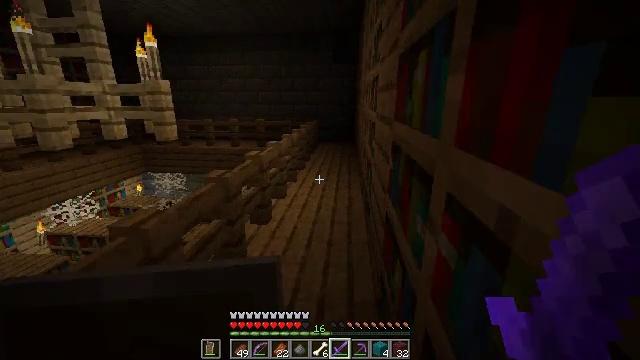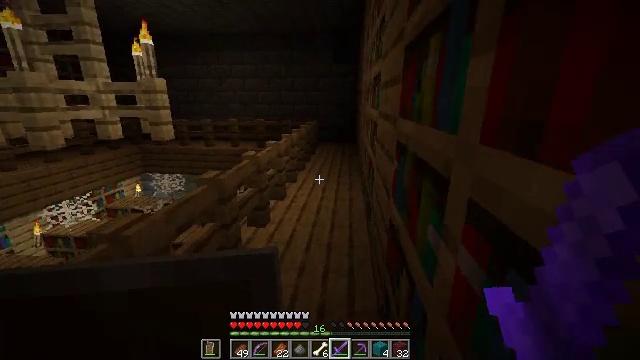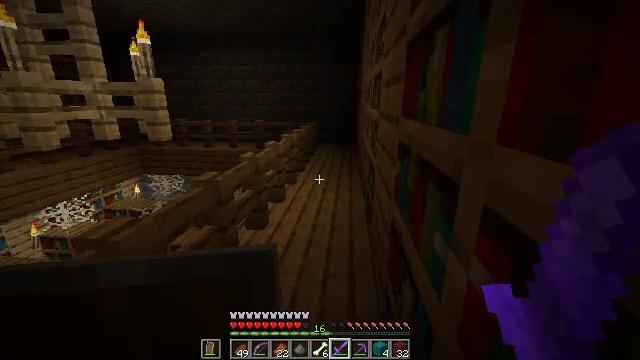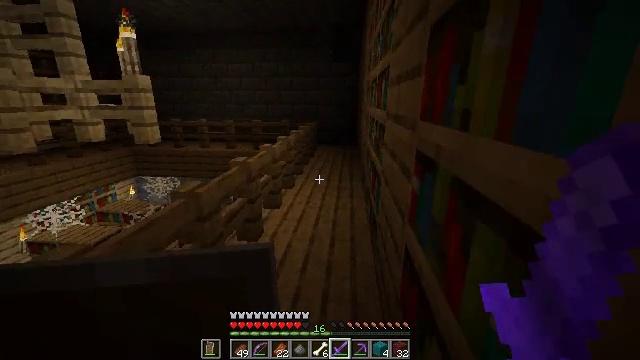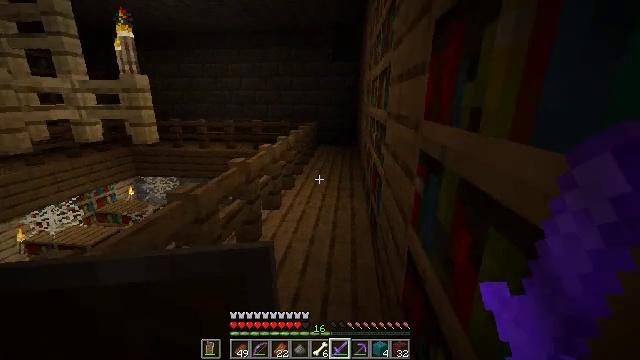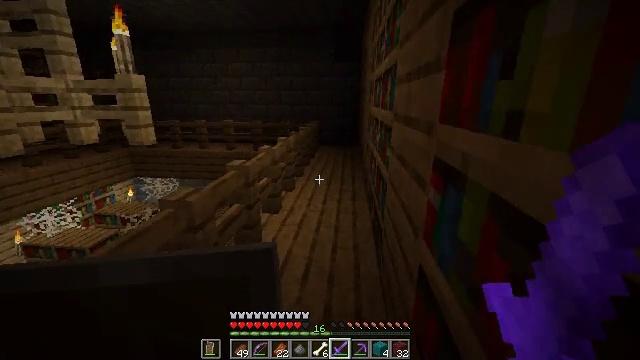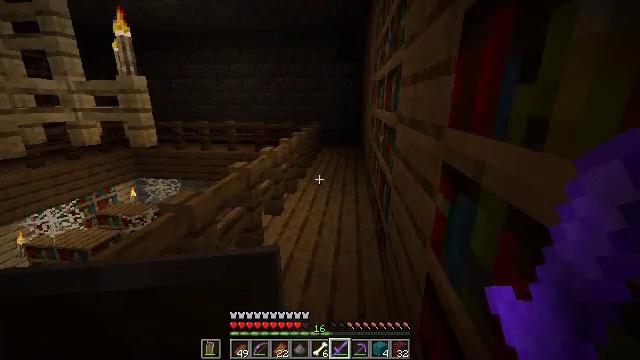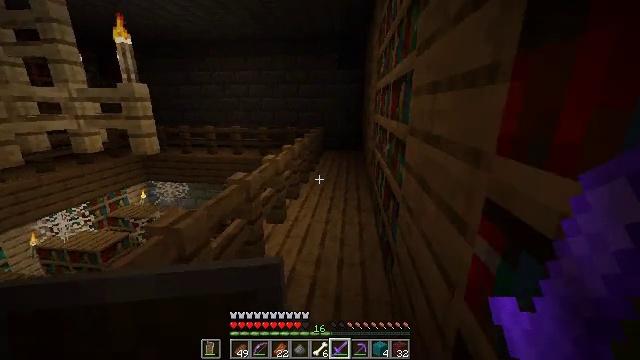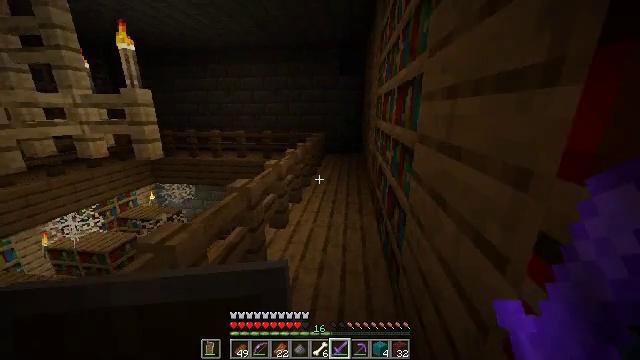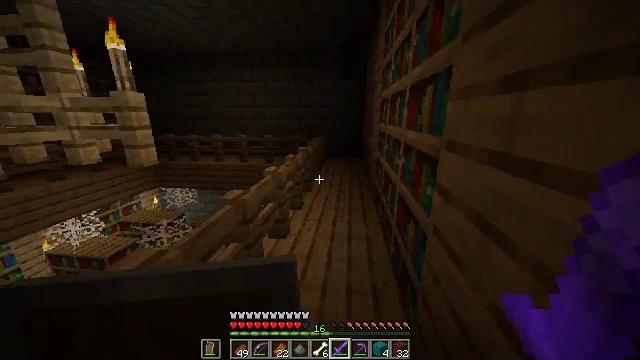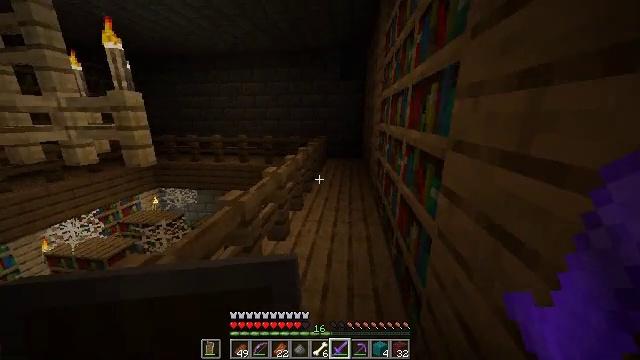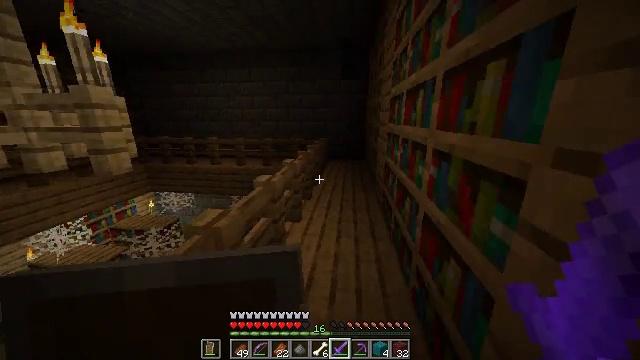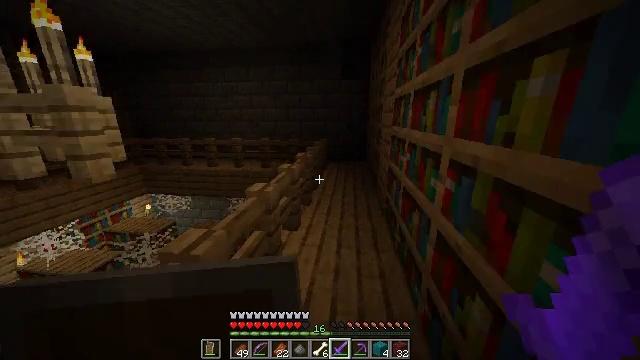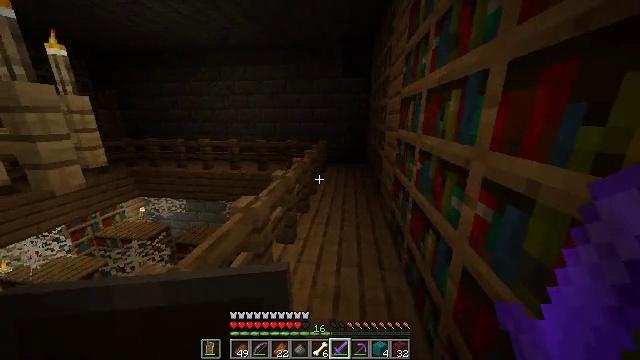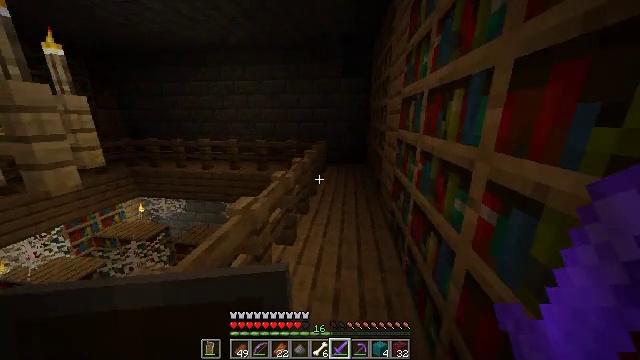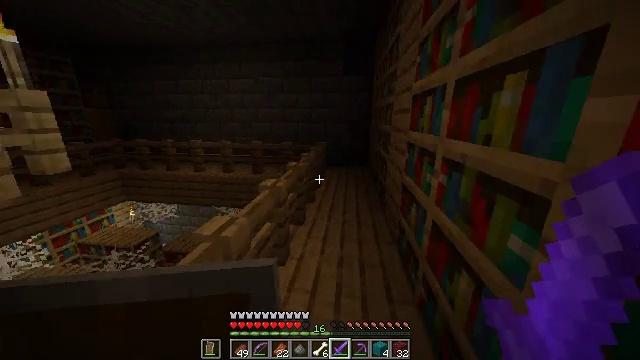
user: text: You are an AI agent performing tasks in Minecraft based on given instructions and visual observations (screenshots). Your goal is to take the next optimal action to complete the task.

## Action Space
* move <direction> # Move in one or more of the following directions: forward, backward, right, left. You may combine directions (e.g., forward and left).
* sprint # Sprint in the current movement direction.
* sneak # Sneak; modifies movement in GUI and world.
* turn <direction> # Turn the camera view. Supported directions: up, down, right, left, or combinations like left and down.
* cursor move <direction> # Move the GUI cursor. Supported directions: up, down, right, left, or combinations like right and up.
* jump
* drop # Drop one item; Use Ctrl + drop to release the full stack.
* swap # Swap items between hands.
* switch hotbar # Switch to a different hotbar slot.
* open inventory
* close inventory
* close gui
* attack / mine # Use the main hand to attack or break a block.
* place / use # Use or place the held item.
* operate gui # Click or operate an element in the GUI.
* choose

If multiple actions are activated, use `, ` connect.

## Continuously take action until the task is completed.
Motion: motion action
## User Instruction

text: Clear out the cobweb from the stronghold.
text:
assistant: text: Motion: move forward
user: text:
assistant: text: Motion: move forward
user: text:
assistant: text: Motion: move forward
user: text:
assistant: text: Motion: no_op
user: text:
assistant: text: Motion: no_op
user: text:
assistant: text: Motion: move forward
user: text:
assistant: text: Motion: move forward
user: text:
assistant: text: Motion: move forward
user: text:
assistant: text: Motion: move forward
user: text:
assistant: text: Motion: move forward
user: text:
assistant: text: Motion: move forward
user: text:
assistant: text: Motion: move forward
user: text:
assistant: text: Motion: move forward
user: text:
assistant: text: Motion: move forward
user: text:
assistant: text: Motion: move forward
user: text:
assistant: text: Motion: move forward
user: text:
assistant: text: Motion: move forward
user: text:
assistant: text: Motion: move forward
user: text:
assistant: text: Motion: move forward
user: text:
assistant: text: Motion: move forward
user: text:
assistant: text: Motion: move forward
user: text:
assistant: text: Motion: move forward
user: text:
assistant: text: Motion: move forward
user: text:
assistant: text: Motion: move forward
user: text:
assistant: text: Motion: move forward
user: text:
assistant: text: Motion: move forward
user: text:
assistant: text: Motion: move forward, turn right
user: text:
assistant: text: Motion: move forward, turn right
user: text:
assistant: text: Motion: move forward
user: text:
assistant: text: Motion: move forward